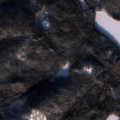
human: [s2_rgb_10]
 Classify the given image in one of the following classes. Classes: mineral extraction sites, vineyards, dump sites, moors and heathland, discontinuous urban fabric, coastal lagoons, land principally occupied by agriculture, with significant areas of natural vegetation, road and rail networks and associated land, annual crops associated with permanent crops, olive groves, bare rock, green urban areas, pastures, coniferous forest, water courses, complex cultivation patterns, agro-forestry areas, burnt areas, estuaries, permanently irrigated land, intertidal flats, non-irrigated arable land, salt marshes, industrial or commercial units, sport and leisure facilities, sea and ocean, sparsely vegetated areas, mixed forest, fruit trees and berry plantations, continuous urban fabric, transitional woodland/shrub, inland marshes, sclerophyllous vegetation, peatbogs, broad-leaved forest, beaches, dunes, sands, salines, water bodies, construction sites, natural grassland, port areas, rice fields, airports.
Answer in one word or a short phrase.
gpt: coniferous forest, mixed forest, water bodies